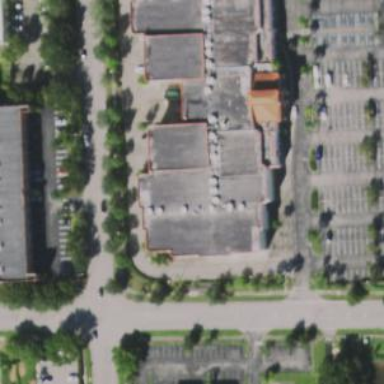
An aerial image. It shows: Cinema building.